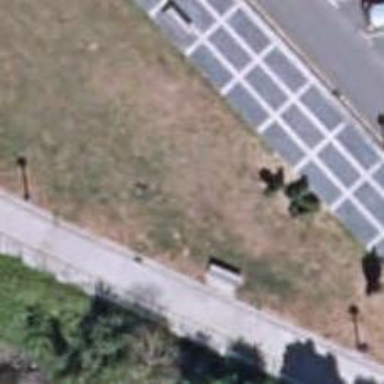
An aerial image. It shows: Bench.